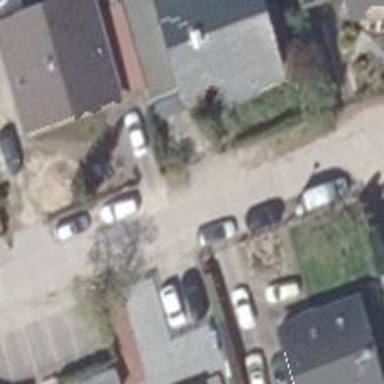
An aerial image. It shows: Residential road surfaced with concrete plates.